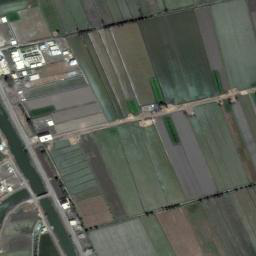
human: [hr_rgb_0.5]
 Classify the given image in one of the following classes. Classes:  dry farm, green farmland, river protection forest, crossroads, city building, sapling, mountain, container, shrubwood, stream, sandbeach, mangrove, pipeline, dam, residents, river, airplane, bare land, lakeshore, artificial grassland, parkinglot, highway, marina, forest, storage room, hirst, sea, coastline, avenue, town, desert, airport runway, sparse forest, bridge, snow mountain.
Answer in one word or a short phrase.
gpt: green farmland